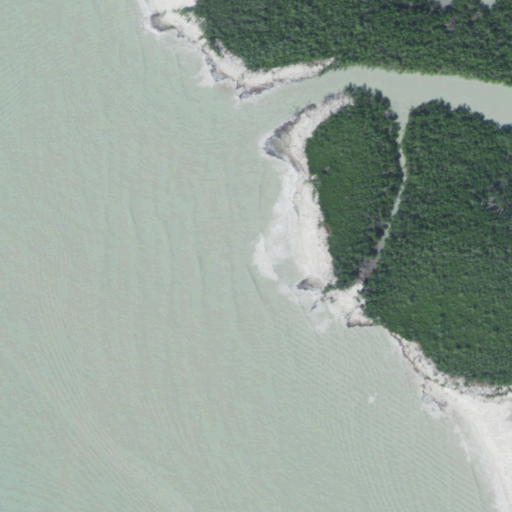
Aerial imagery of beach in Florida named Morgan Beach containing open water, woody wetlands, herbaceous wetlands, and barren land